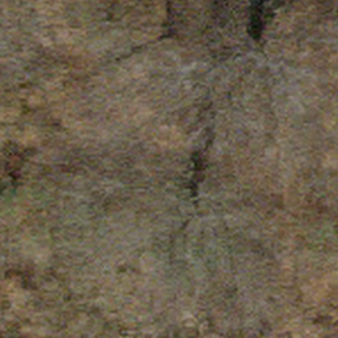
Label: other